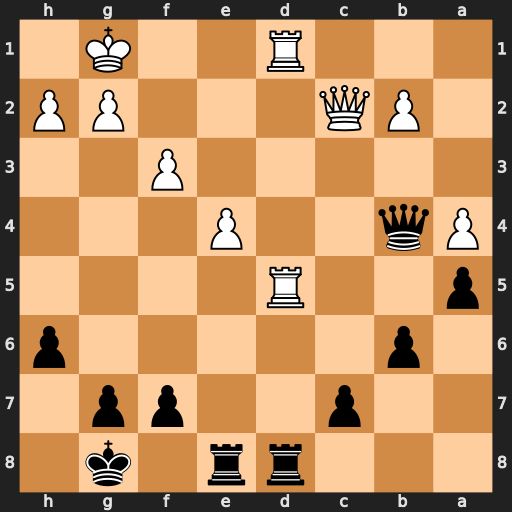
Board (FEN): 3rr1k1/2p2pp1/1p5p/p2R4/Pq2P3/5P2/1PQ3PP/3R2K1
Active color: b
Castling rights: -
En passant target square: -
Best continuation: Rxd5 exd5 Re1+